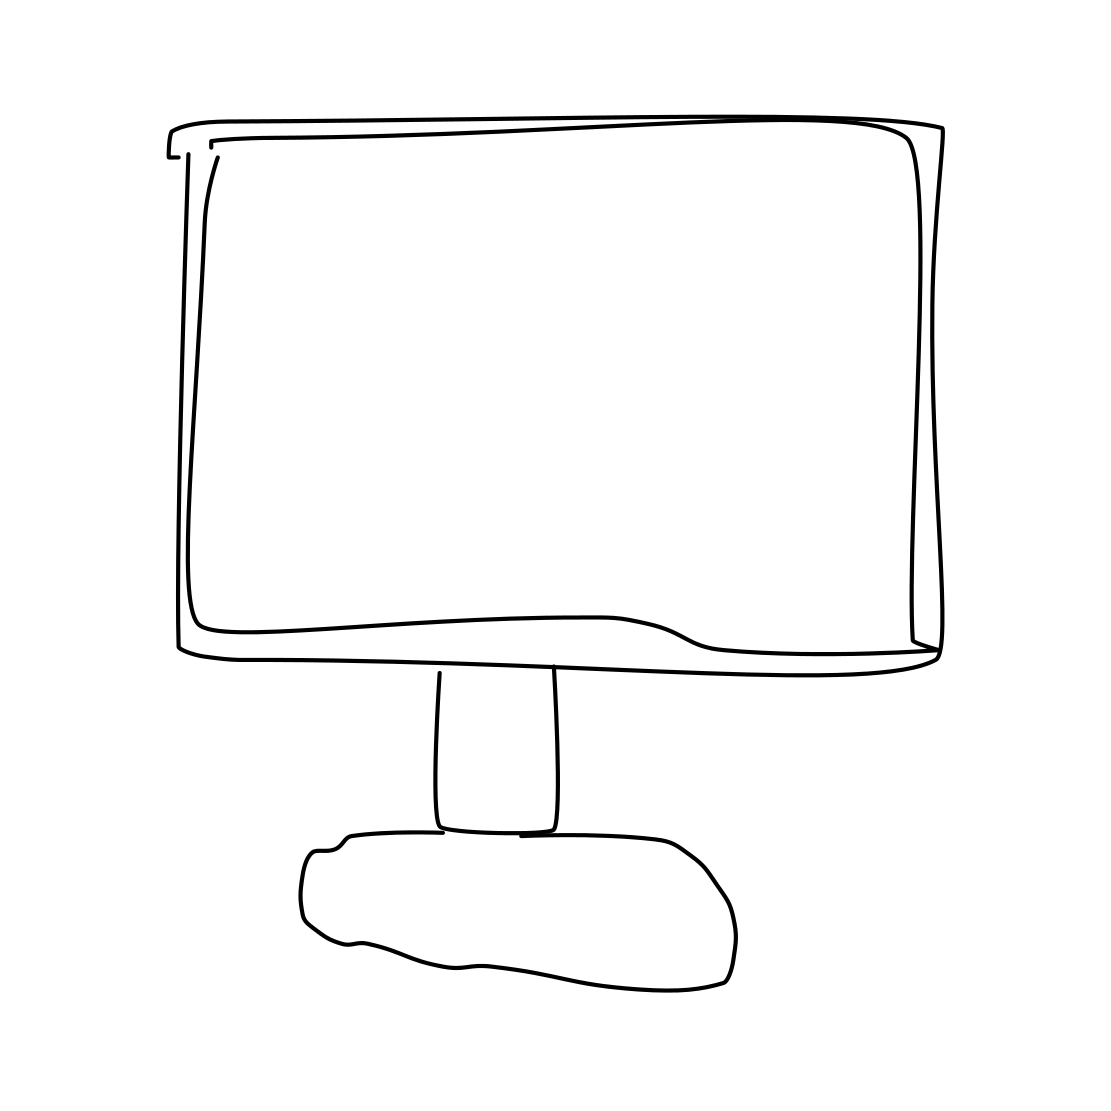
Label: computer monitor